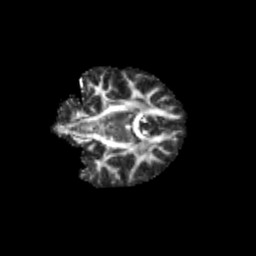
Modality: FA
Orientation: coronal
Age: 11
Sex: female
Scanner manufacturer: siemens
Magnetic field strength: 3 T
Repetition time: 3.8 s
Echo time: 0.07 s